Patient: sex M, age 57
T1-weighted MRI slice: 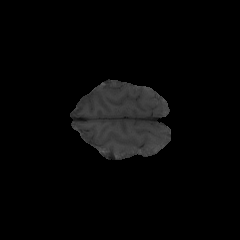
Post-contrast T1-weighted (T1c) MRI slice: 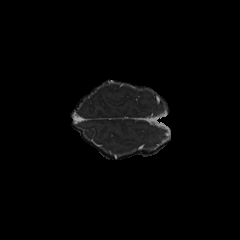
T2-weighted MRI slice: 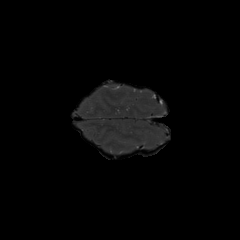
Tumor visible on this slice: no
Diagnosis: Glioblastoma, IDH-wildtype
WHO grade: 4